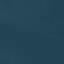
Label: SeaLake